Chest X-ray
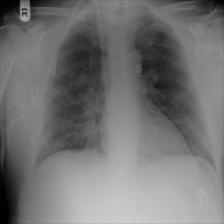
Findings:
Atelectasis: negative
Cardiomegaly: negative
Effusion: negative
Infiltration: negative
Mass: negative
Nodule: negative
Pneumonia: negative
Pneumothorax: negative
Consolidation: negative
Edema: negative
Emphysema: negative
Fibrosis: negative
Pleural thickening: negative
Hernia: negative